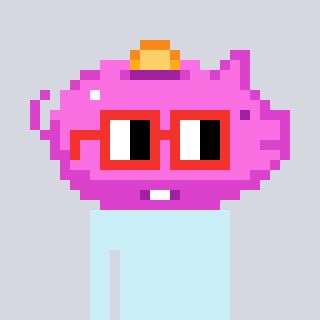
a pixel art character with square red glasses, a piggybank-shaped head and a cold-colored body on a cool background